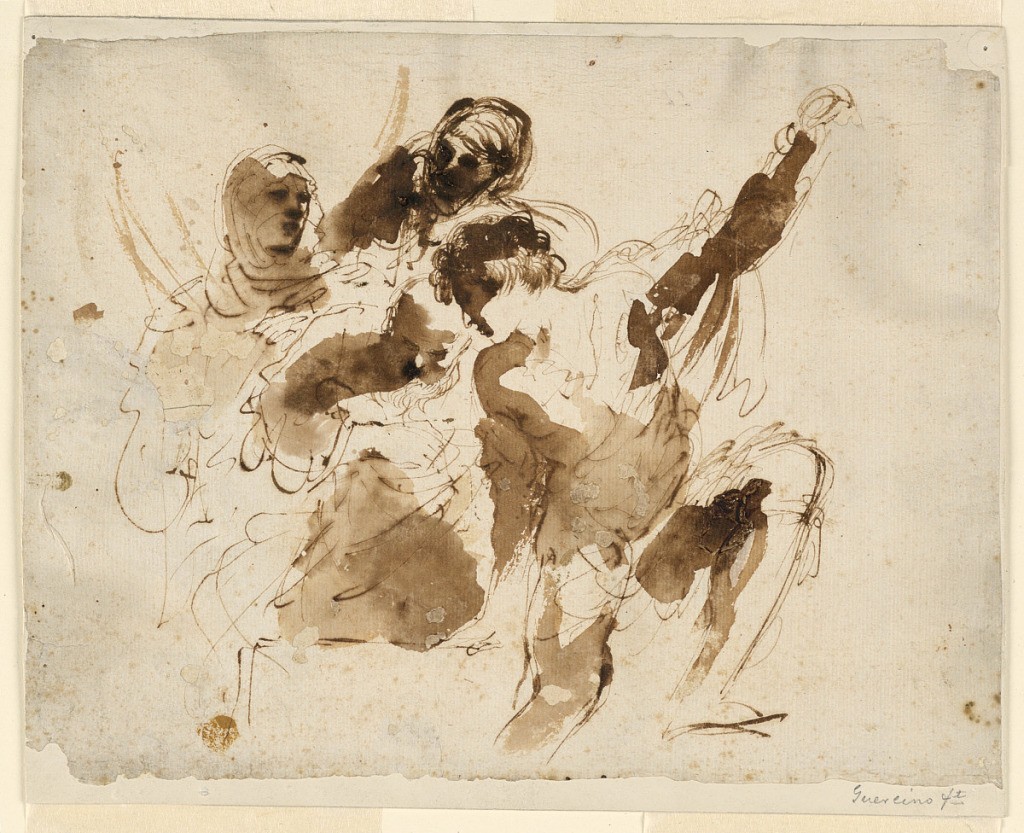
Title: Study of Four Figures, for the Burial of St. Petronilla Altarpiece at St. Peter's
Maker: Giovanni Francesco Barbieri (called Guercino), Italian, 1591 – 1666
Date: ca. 1623
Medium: Pen and brown ink, brush and brown wash on off-white laidpaper, laid down
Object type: Drawing
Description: Horizontal rectangle. In the centre, an old man in the attitude of aroration, accompanied by another figure, possibly an angel. Behind them, two women.